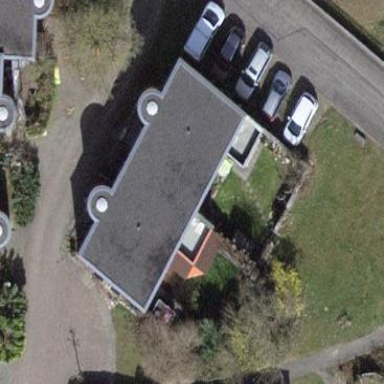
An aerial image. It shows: Simple and straightforward house.